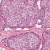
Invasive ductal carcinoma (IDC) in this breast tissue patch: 1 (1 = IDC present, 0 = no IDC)